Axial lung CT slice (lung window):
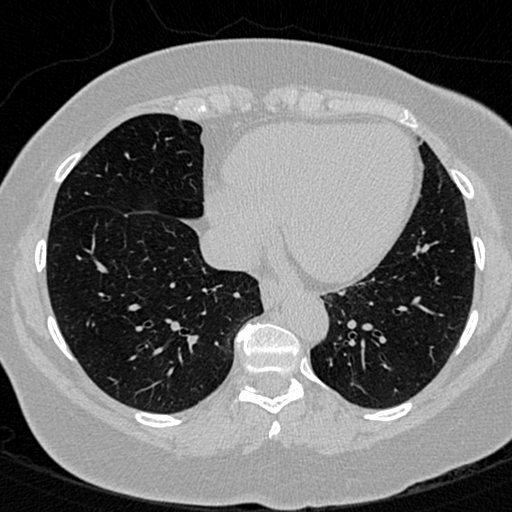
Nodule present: no